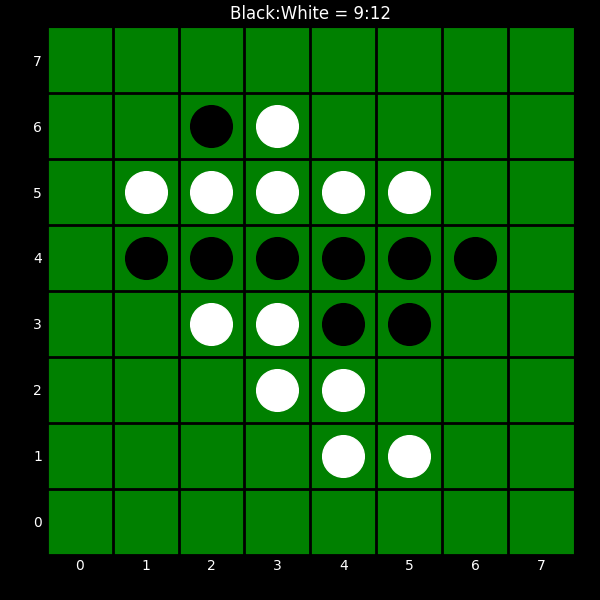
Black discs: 9
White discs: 12